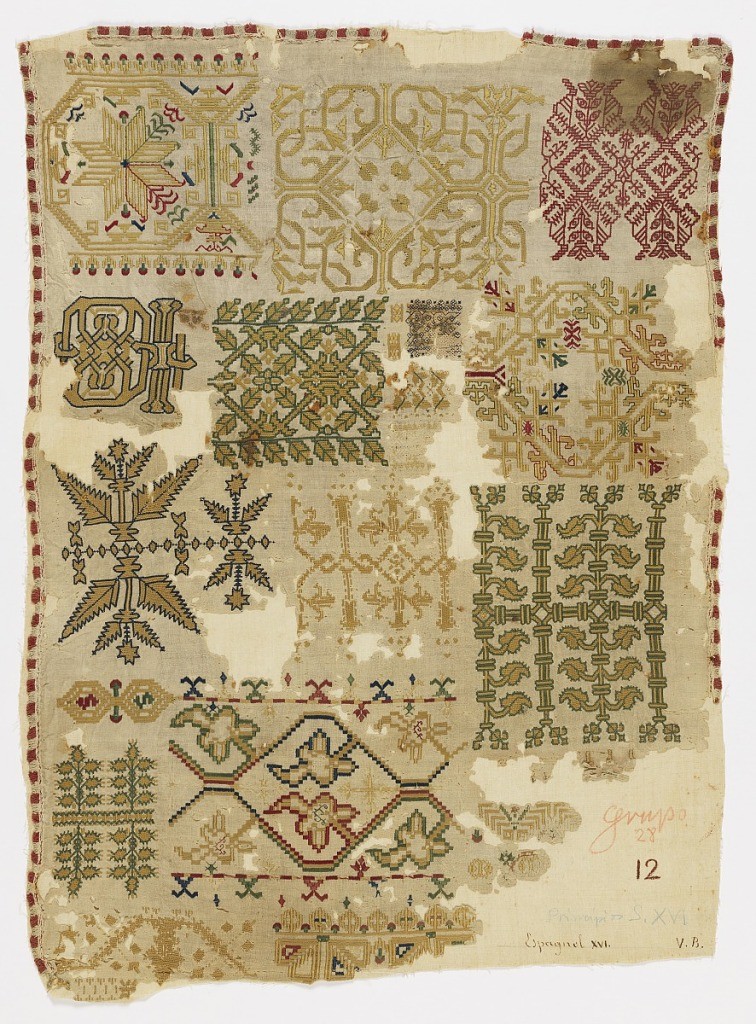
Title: Sampler
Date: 16th century
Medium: silk, linen, and metal-wrapped silk on plain weave linen Technique; stitches using silk; satin, cross, running, chain, eyelet, stem, double running, long-armed cross, montenegrin cross. stitches using metal-wrapped silk; chain.
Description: Sampler made of various embroidery patterns and stitches.